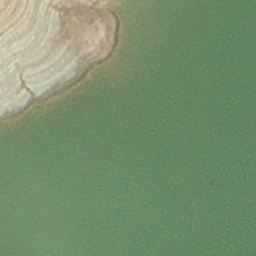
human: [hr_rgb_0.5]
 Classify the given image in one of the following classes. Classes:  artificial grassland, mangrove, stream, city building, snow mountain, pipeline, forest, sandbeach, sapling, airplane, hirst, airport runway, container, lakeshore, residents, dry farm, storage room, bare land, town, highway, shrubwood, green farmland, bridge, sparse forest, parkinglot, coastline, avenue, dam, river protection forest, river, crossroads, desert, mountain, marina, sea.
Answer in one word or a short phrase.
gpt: hirst